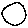
Label: moon